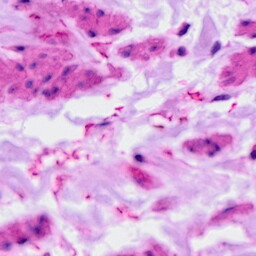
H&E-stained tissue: Ovarian